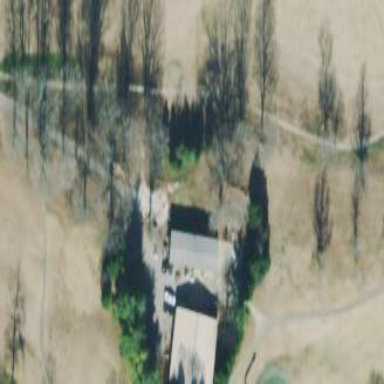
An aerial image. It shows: Clubhouse building associated with golf course.